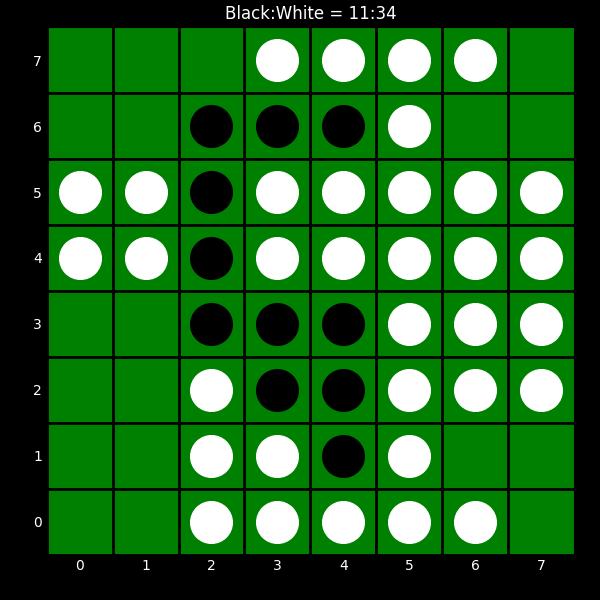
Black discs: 11
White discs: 34